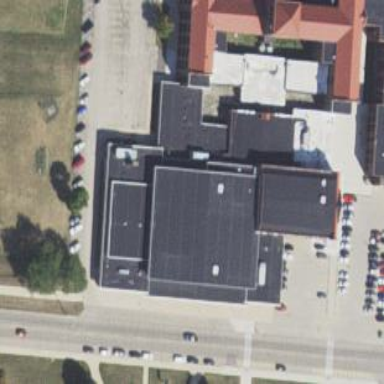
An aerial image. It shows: School building.